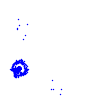
Particle: electron